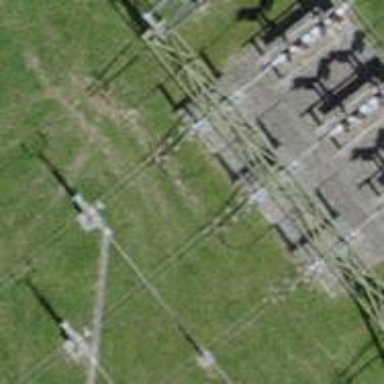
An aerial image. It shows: Insulator used in power systems.